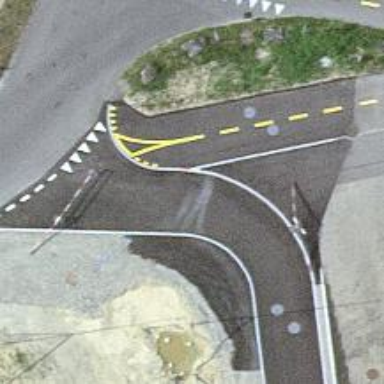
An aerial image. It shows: Asphalt cycleway.